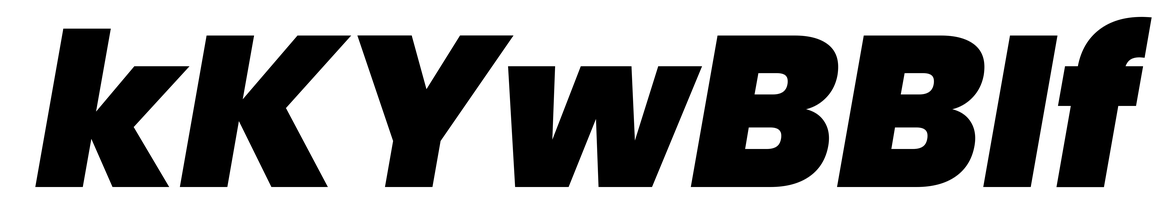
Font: Poppins-BlackItalic